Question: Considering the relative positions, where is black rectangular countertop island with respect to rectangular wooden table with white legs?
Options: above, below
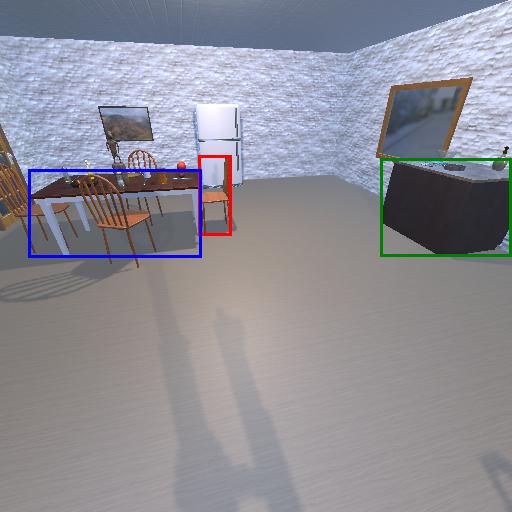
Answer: above